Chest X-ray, AP view. Patient: 35 years old, sex F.
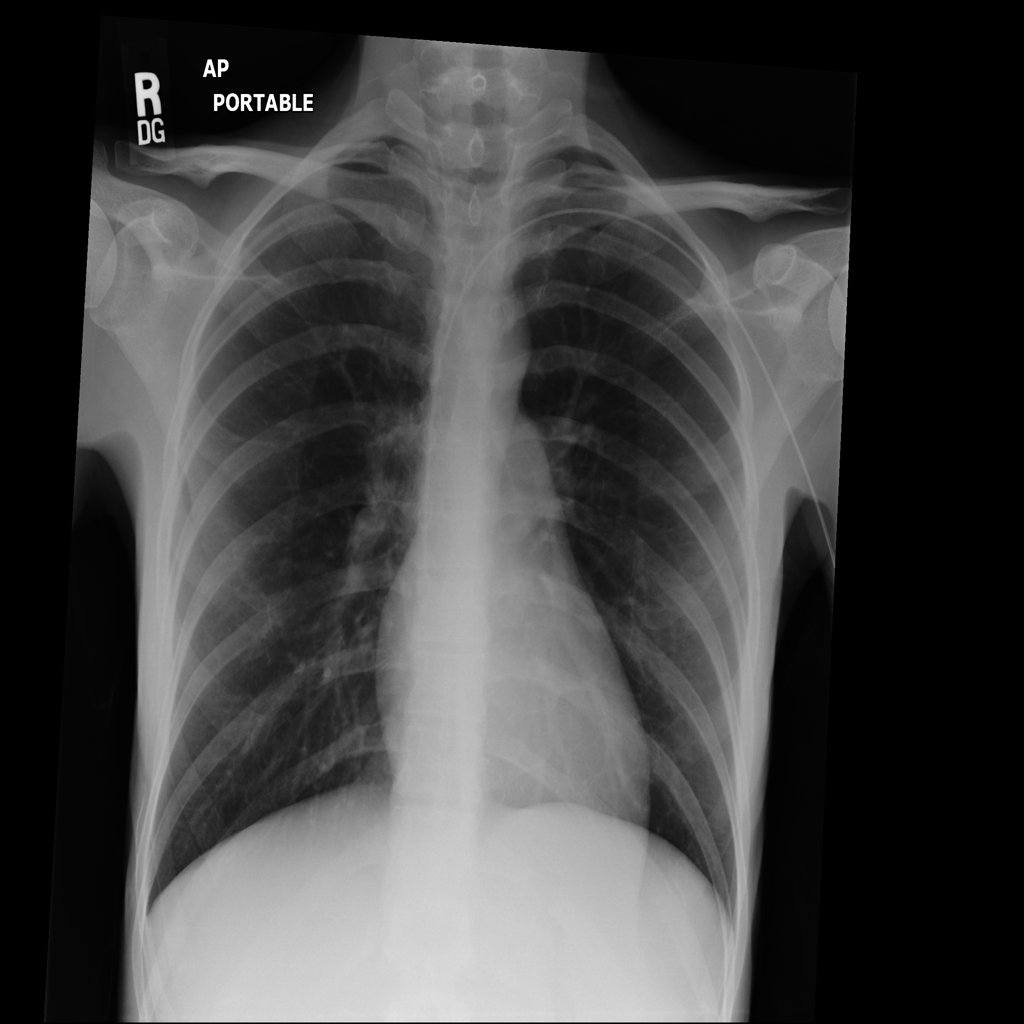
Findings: No Finding